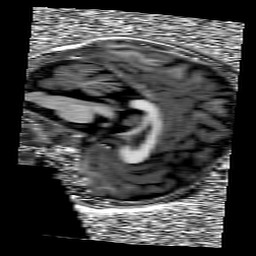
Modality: UNIT1
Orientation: sagittal
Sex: male
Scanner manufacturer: siemens
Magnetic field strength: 3 T
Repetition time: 5 s
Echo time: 0.00368 s